Brain MRI, t2w sequence, axial 2D slice.
Patient: age 50, sex M, weight 95 kg, height 1.95 m
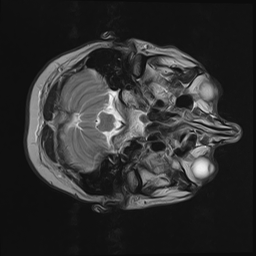